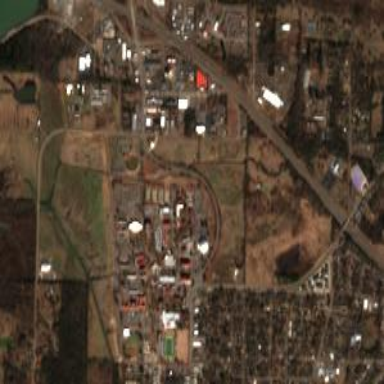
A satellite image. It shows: University.